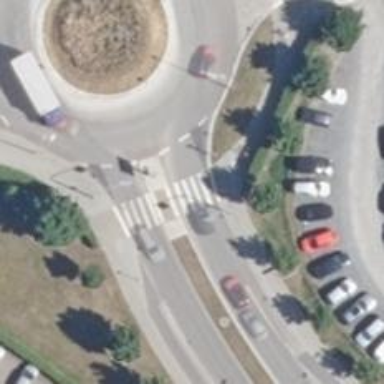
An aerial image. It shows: Uncontrolled zebra crossing on the road.